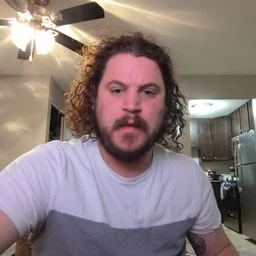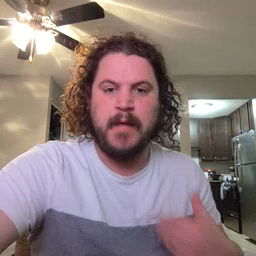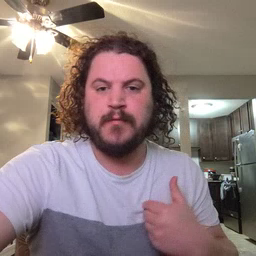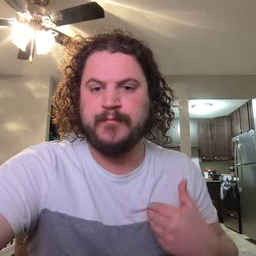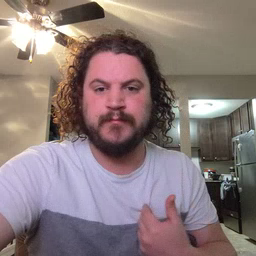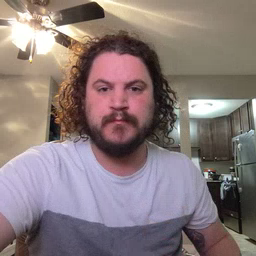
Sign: animal